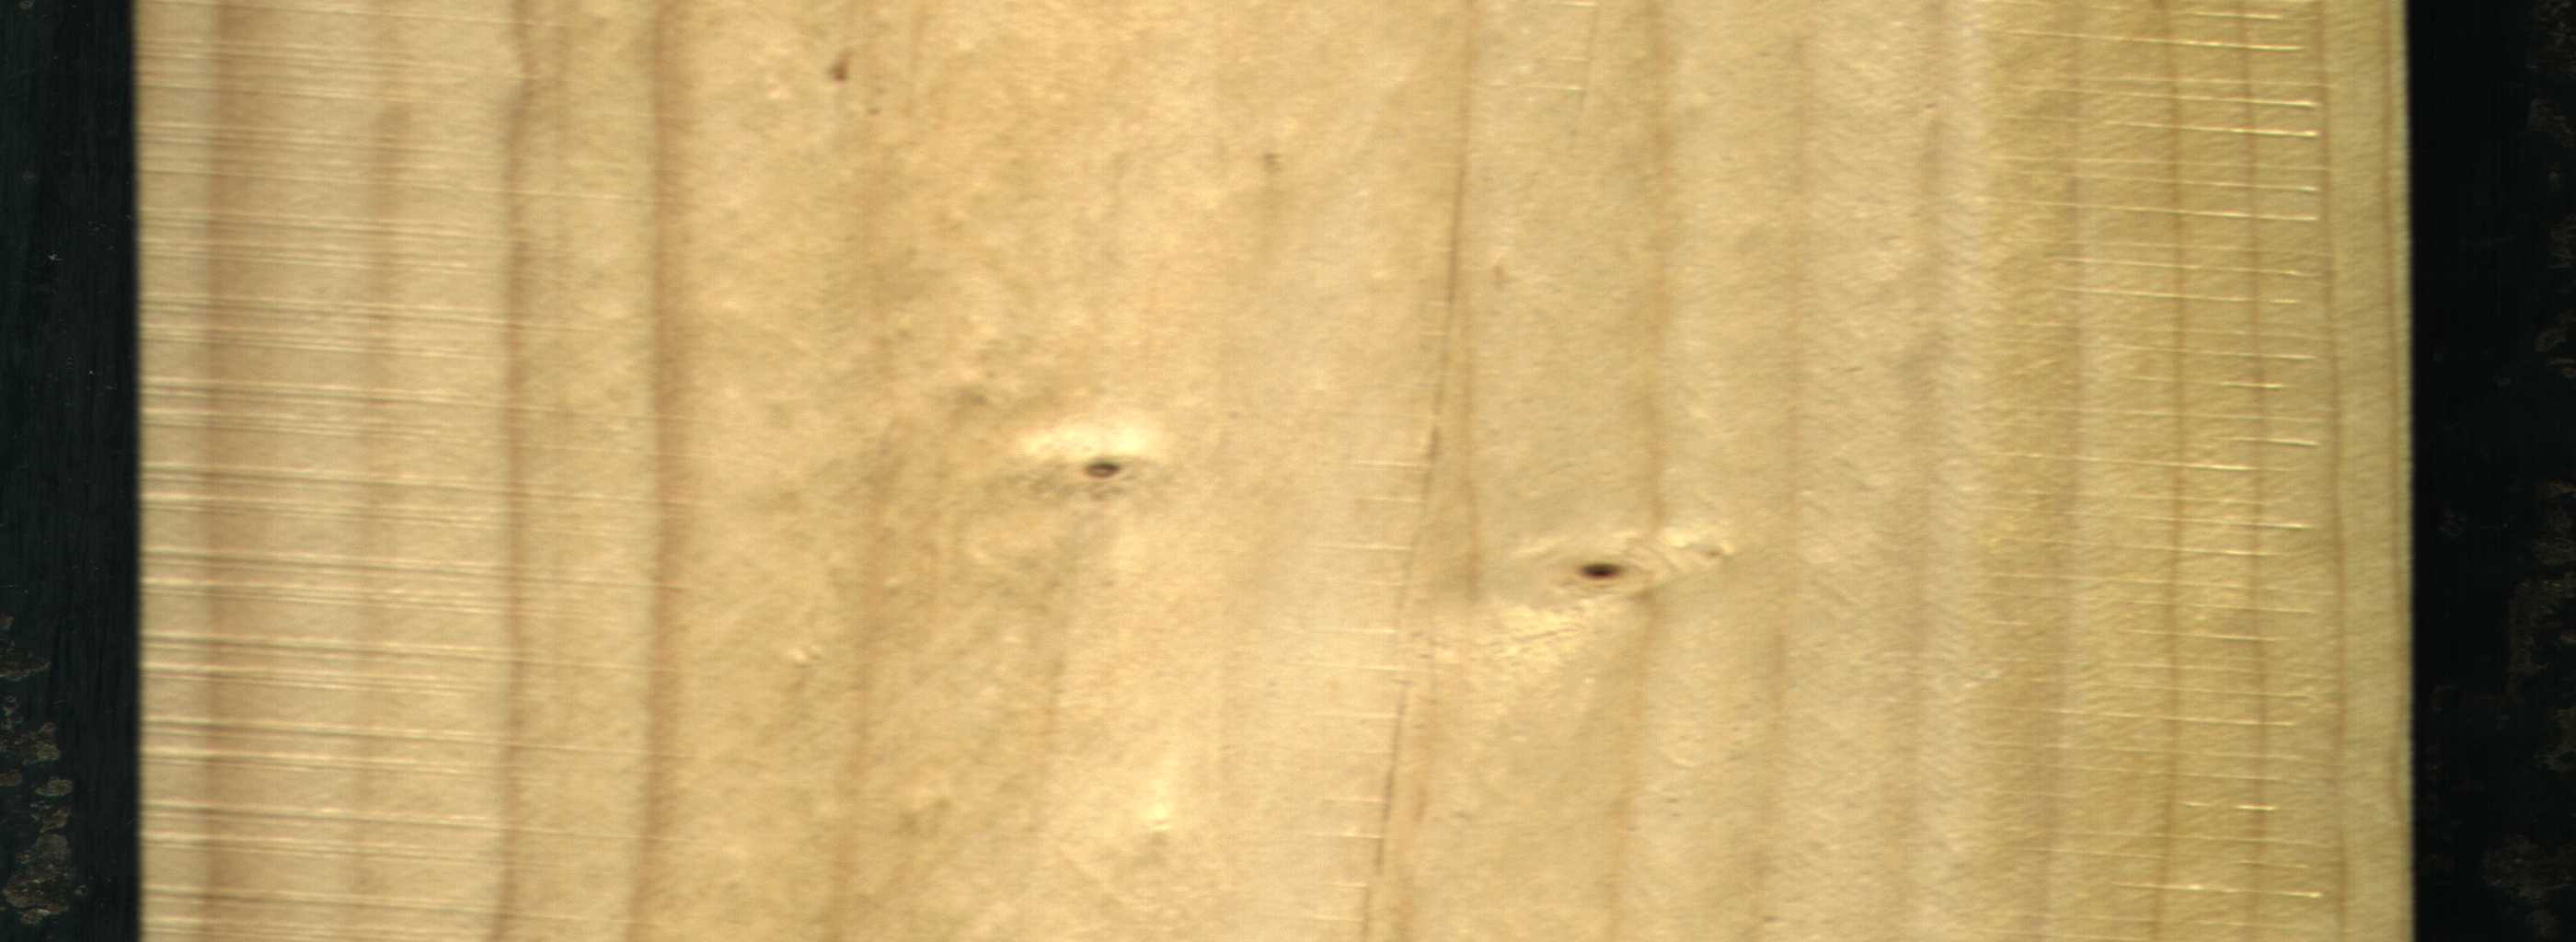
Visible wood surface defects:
Live_Knot
Live_Knot